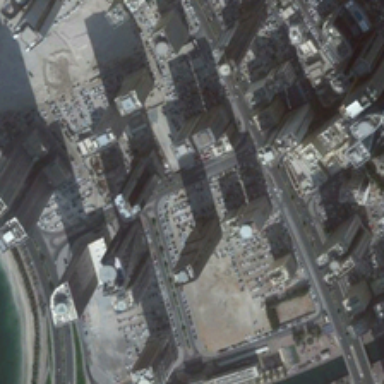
Many tall buildings with parking lots are in a commercial area .